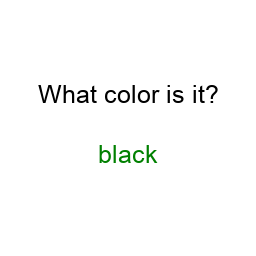
Color: green
Color name shown: black
Background color: white
Question text color: black